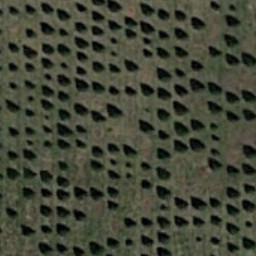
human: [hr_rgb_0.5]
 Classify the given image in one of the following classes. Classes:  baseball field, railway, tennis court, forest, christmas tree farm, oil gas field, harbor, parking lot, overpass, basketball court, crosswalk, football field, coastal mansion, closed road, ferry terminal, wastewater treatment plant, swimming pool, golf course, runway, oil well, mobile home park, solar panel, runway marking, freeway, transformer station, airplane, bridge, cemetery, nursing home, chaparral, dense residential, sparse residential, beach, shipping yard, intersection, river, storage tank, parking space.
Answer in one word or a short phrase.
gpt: christmas tree farm